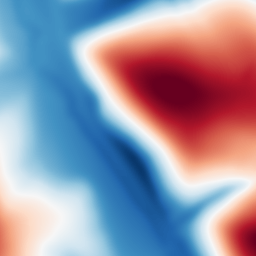
Category: multiscale
Decomposition family: dog
Decomposition parameters: sigma_low: 5
sigma_high: 100
Upsampling method: bspline
Upsampling parameters: scale: 8
Upsampling scale: 8